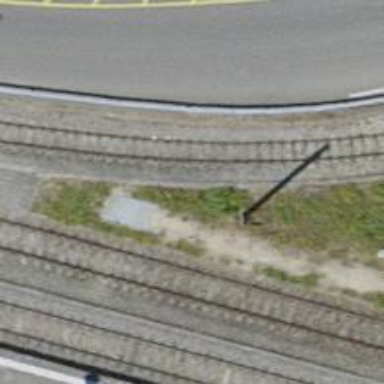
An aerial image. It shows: Narrow gauge railway with electrified contact lines.